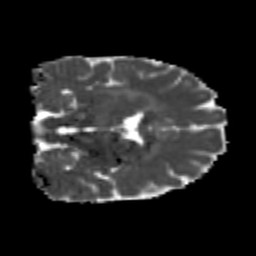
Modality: MD
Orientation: coronal
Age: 20
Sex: female
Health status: healthy
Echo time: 0.074 s